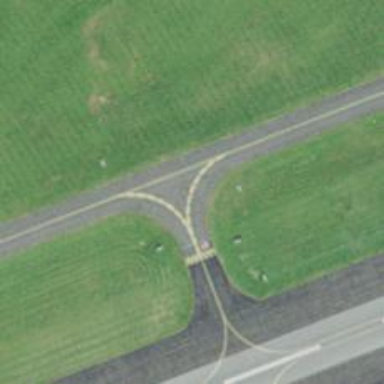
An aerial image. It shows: Image of taxiway at airport.